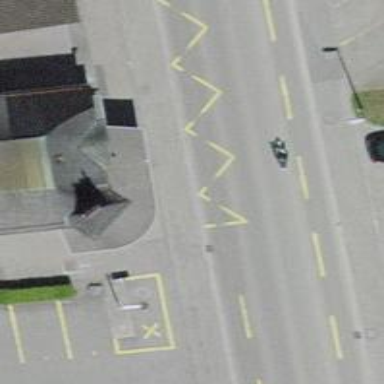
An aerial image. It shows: Bus stop with platform for public transport.